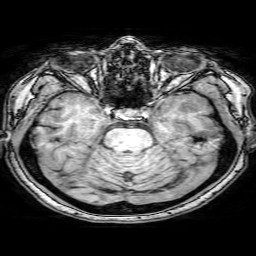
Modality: T1w
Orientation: coronal
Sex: female
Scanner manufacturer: philips
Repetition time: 0.008193 s
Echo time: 0.00376 s